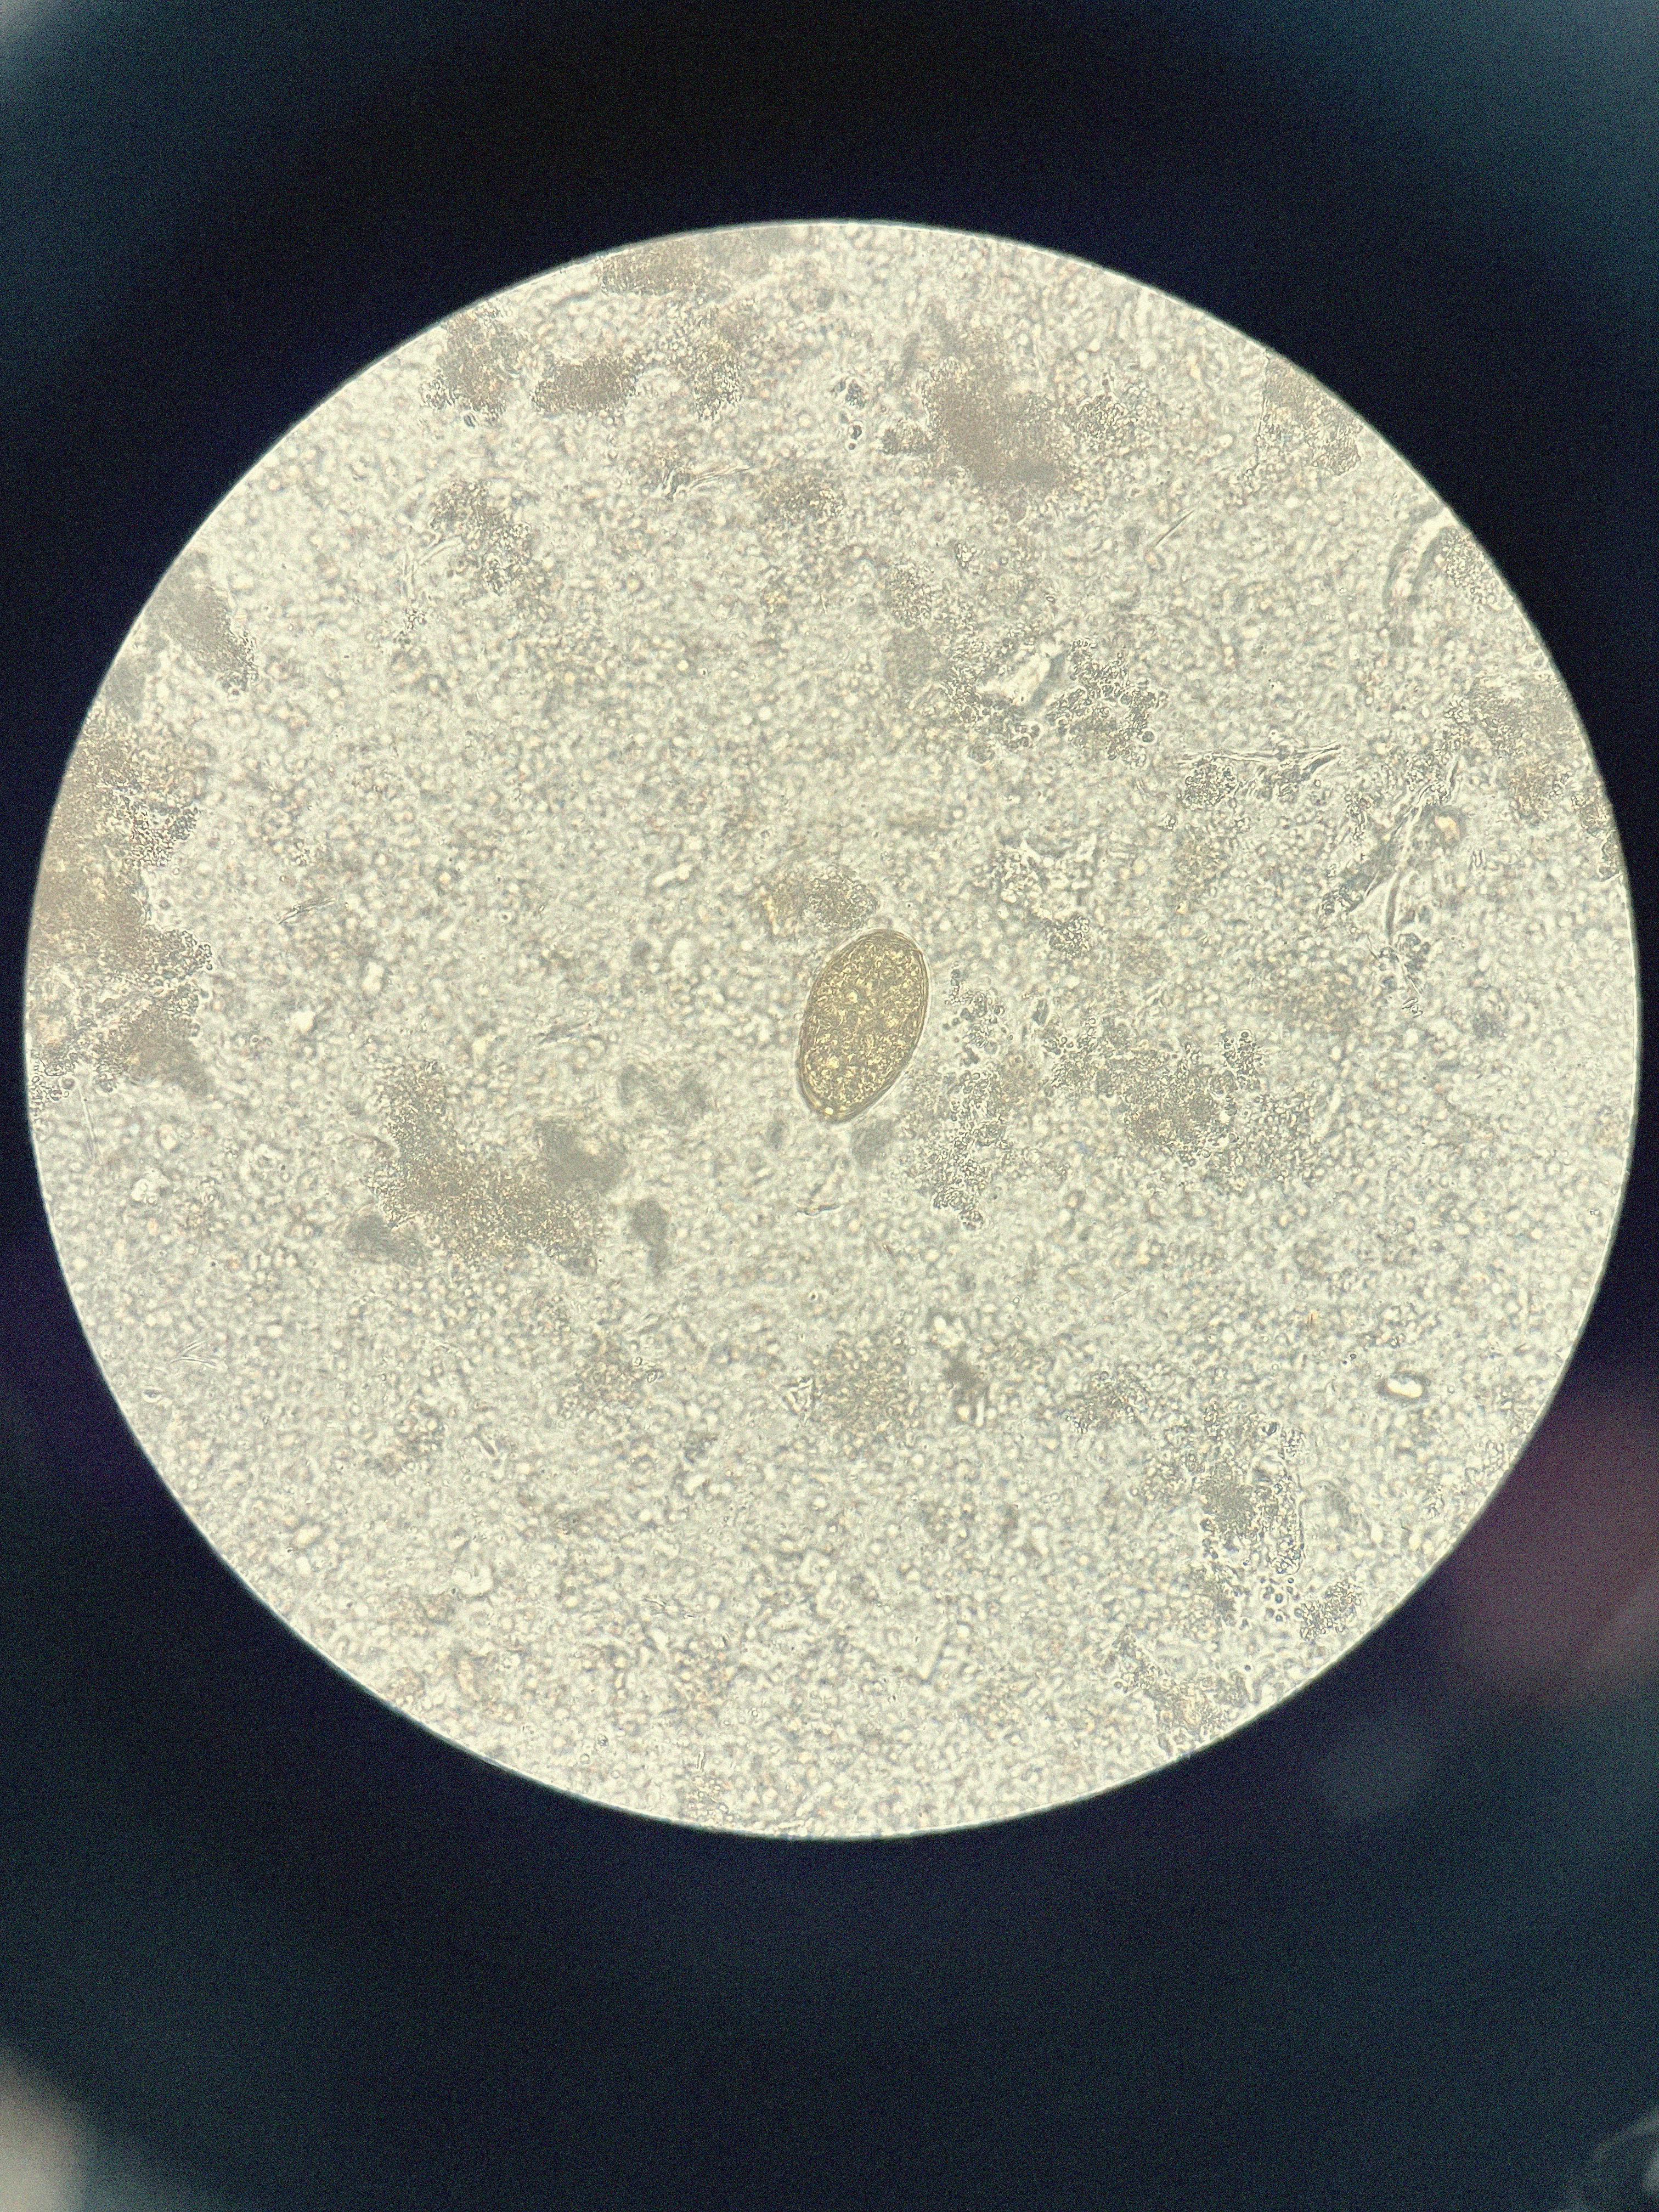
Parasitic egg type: Paragonimus spp